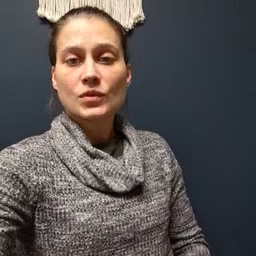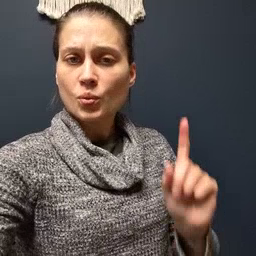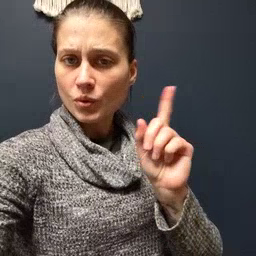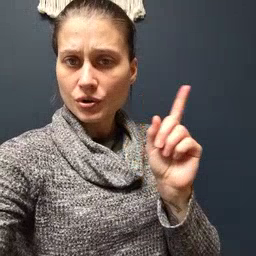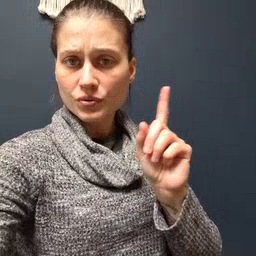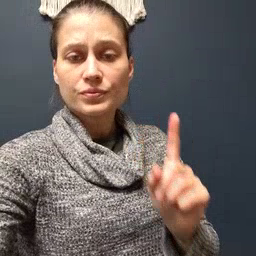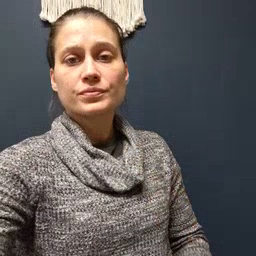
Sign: where